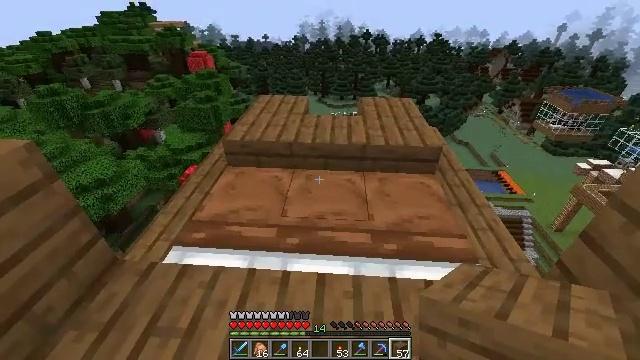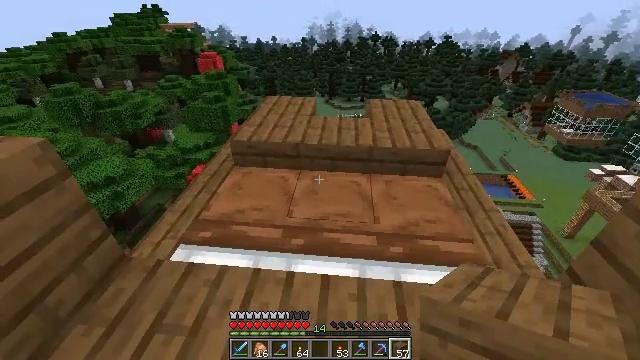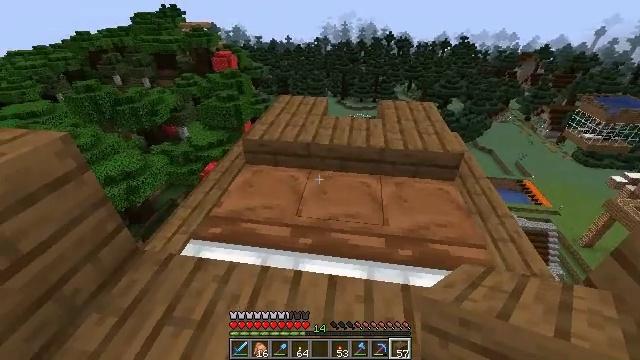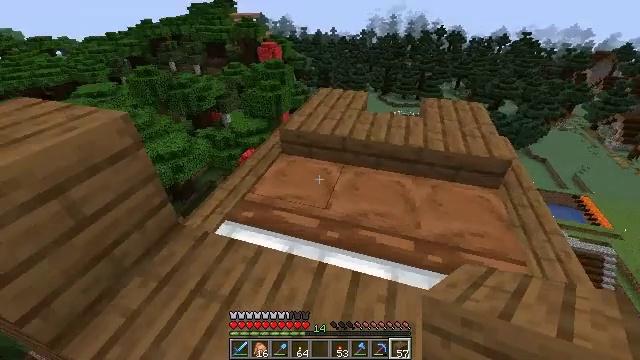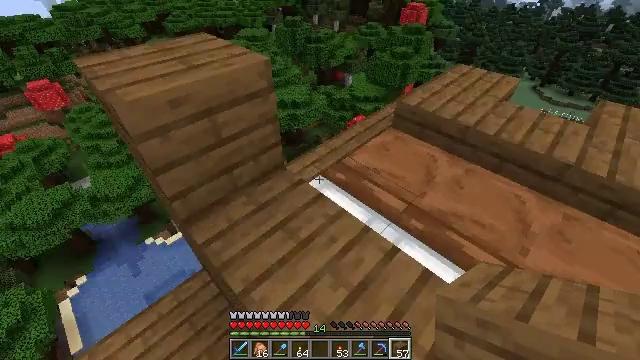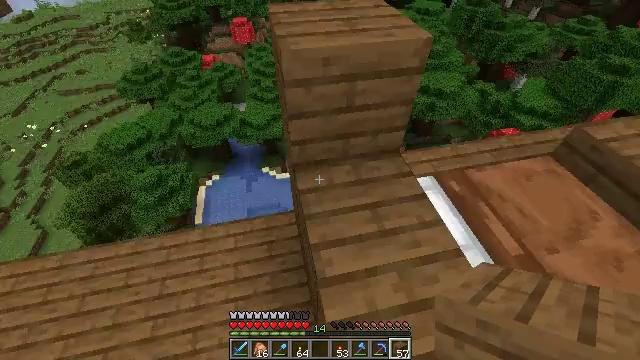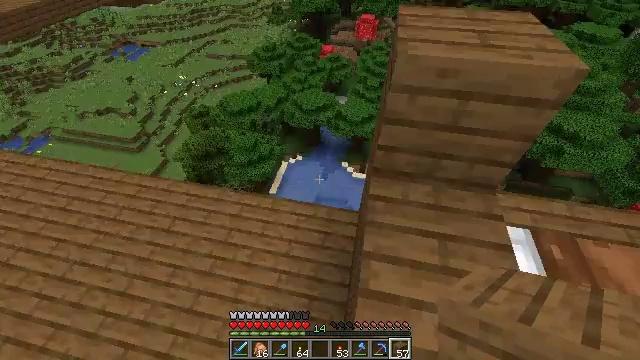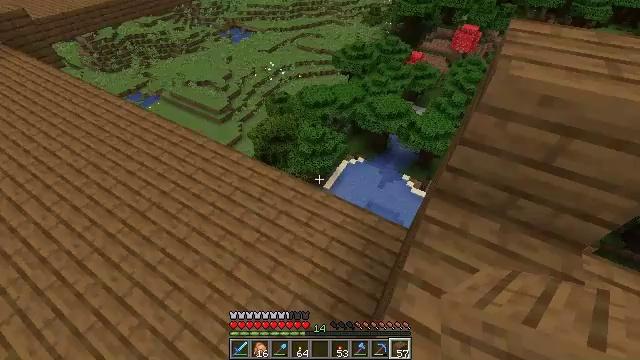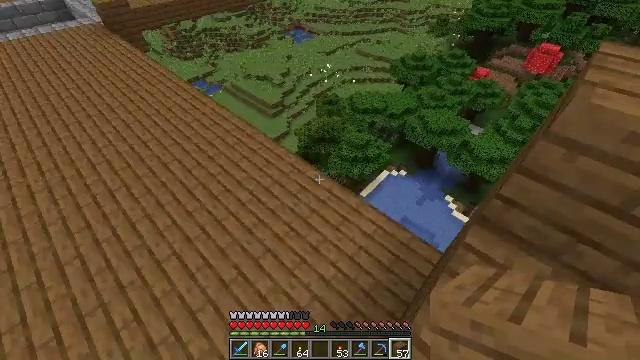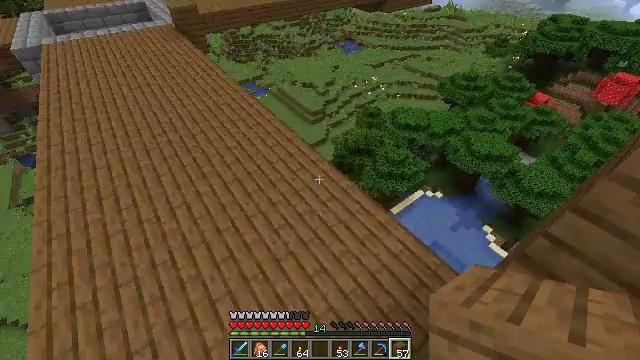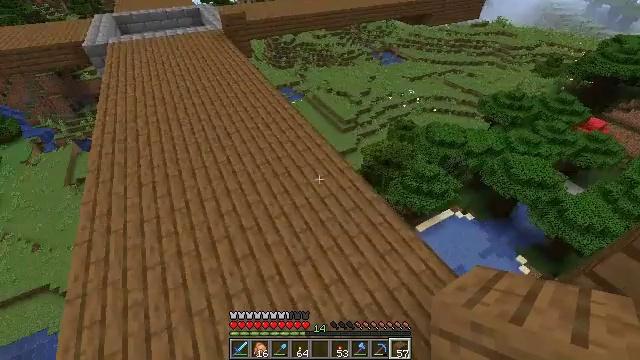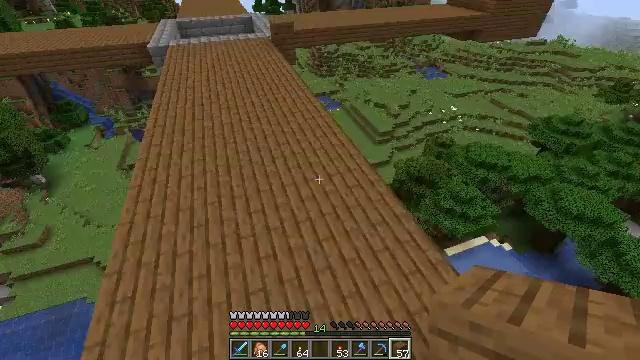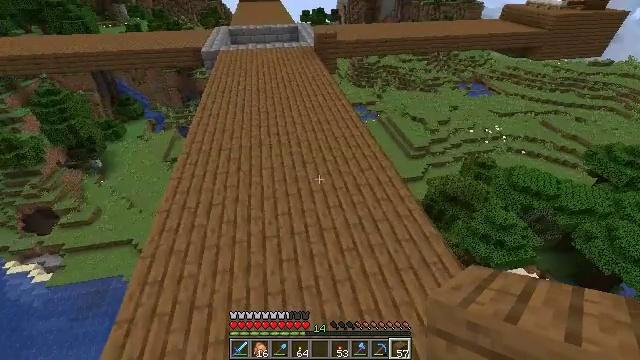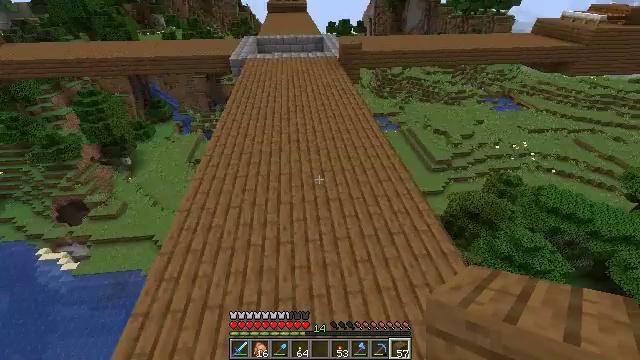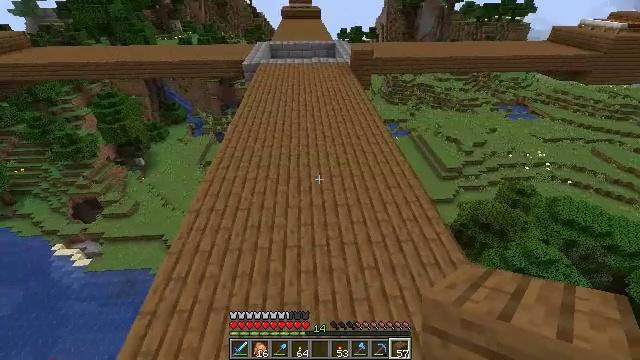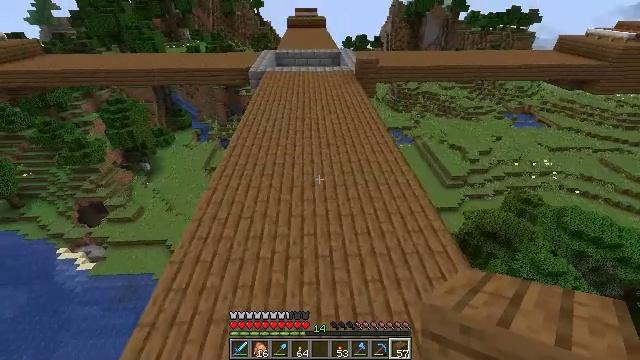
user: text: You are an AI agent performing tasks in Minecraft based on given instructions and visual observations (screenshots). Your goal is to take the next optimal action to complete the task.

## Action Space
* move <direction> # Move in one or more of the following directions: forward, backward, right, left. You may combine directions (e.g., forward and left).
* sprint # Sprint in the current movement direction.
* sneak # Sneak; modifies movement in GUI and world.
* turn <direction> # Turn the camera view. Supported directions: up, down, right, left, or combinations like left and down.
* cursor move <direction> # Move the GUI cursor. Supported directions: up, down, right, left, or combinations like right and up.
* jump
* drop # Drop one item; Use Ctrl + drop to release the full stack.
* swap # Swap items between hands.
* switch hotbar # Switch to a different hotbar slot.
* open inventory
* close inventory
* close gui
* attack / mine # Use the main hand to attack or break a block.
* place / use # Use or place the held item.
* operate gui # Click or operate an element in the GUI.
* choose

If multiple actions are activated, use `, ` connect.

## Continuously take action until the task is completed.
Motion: motion action
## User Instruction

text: Use spruce planks to craft a spruce slab.
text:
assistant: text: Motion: turn left
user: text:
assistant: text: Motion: turn left
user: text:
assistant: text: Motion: turn left and down
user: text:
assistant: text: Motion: turn left and down
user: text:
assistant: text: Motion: turn left and down
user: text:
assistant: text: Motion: turn left
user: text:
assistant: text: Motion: turn left
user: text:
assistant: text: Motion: turn left
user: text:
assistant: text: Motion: turn left and up
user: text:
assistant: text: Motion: turn left and up
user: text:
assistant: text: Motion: turn left and up
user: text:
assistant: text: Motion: turn left and up
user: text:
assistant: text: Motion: turn left and up
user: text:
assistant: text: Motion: turn left and up
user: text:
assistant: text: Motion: move forward, turn left and up
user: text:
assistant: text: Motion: move forward, turn left and up
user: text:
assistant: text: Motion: move forward, turn up
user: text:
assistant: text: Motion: move forward, turn left and up
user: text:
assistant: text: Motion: move forward, turn left and up
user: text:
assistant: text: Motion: move forward, turn left and up
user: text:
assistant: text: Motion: move forward, turn up
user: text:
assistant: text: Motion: move forward, turn up
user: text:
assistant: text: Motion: move forward, turn up
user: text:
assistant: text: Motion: move forward, turn right and up
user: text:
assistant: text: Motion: move forward
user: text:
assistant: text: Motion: move forward
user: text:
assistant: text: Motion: move forward, sprint, turn right
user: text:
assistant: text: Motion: move forward, sprint, turn right
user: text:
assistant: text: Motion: move forward, sprint
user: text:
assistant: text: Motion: move forward